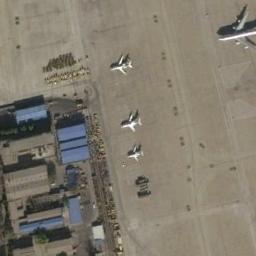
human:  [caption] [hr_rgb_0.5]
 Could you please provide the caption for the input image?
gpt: There is a large plane behind the three small white planes .

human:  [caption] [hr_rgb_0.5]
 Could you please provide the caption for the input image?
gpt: Three planes parked in a line on the airport and another plane behind them .

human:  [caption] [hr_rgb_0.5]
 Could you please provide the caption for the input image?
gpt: Several planes of different sizes are parked in a clearing, With many buildings and lawns next to the plane .

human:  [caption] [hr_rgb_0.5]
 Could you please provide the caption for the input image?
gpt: Four planes are parked on the open space next to the buildings .

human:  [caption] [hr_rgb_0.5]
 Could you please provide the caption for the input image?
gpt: Four planes are in the parking lot next to the buildings .